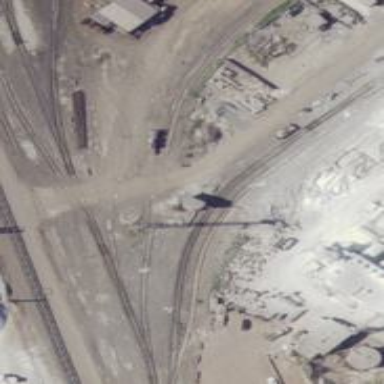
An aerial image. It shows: Railway level crossing.